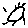
Label: sun